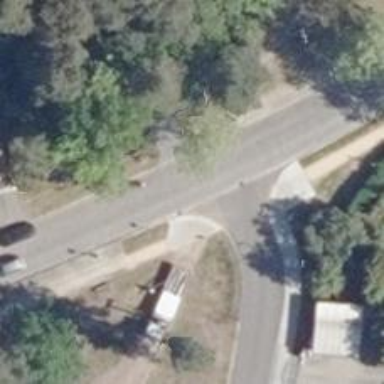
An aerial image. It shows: Unclassified road with no sidewalk.